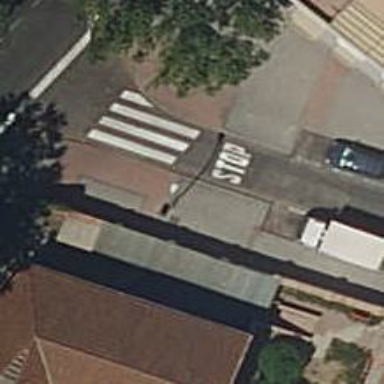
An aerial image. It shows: Marked crossing on the road.